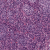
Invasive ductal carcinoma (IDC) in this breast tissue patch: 1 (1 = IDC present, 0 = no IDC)